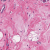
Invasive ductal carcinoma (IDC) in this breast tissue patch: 0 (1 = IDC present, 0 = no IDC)